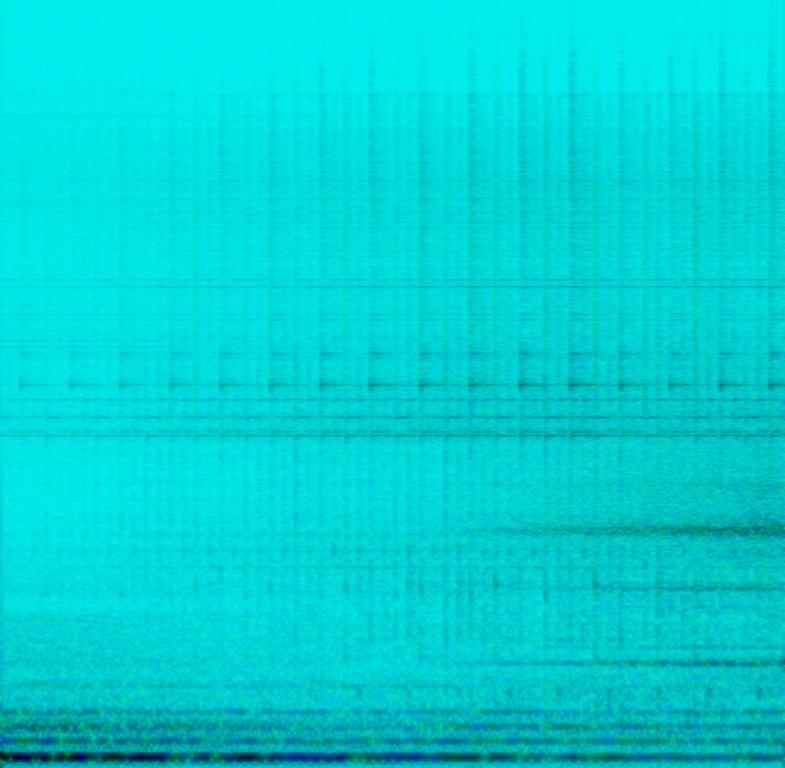
This music is instrumental. The tempo is fast with atmospheric synthesiser, percussions like a boomy bass drum, enthusiastic steel pan and snare. The music is loud, resounding,intense, sinister, grim, suspenseful, burgeoning and boomy. This is a Percussion Instrumental.